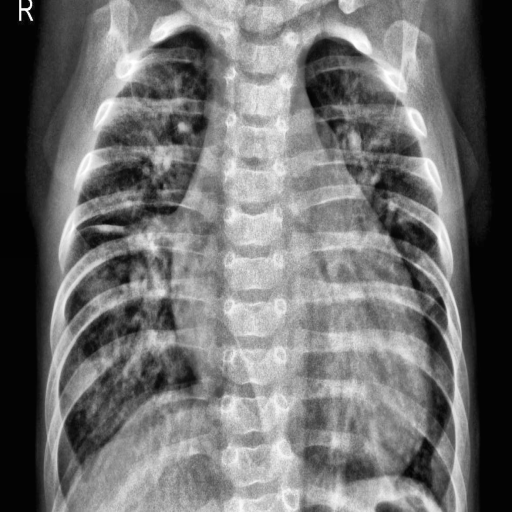
Finding: PNEUMONIA